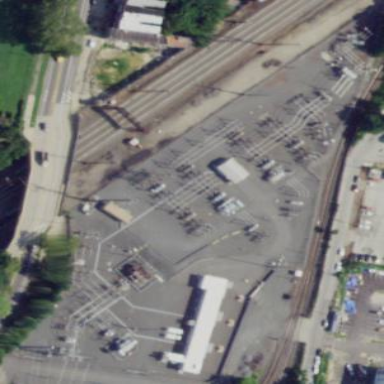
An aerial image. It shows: Power substation surrounded by fence.